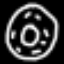
Label: donut